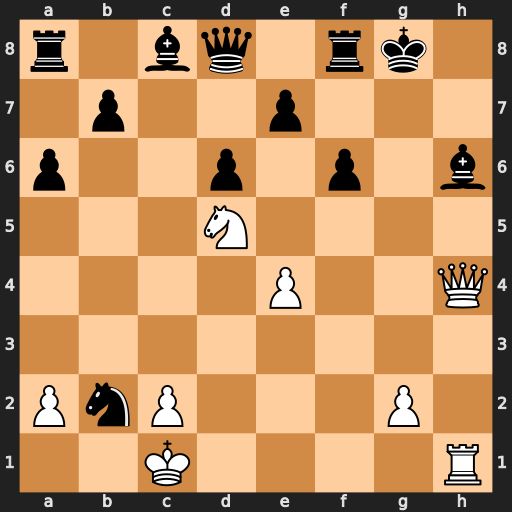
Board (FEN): r1bq1rk1/1p2p3/p2p1p1b/3N4/4P2Q/8/PnP3P1/2K4R
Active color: w
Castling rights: -
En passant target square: -
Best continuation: Qxh6 Kf7 Qh5+ Ke6 Qf5+